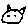
Label: cat